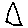
Label: triangle